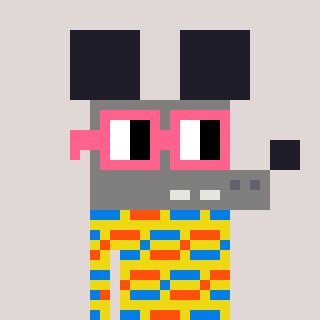
a pixel art character with square pink glasses, a mouse-shaped head and a yellow-colored body on a warm background